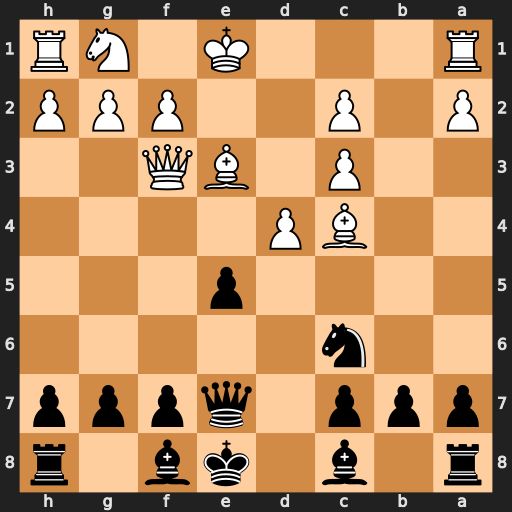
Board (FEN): r1b1kb1r/ppp1qppp/2n5/4p3/2BP4/2P1BQ2/P1P2PPP/R3K1NR
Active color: b
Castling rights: KQkq
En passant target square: -
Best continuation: exd4 Bxf7+ Qxf7 Qxf7+ Kxf7